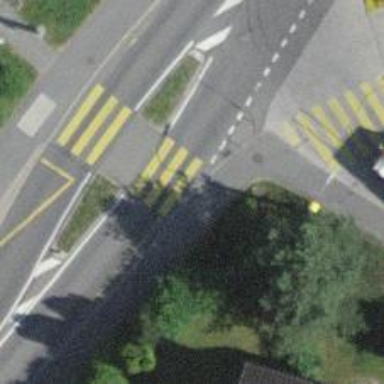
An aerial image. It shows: Kerb serving as barrier.